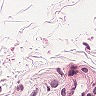
Metastatic tissue present: no